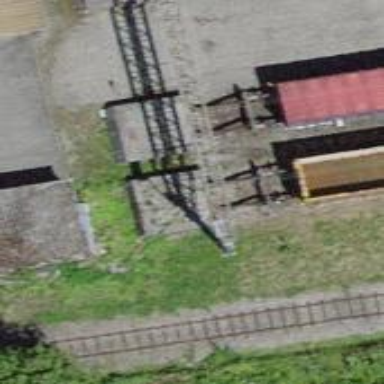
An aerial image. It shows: Railway buffer stop.